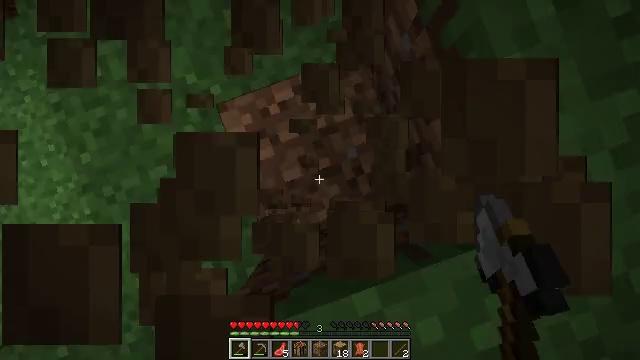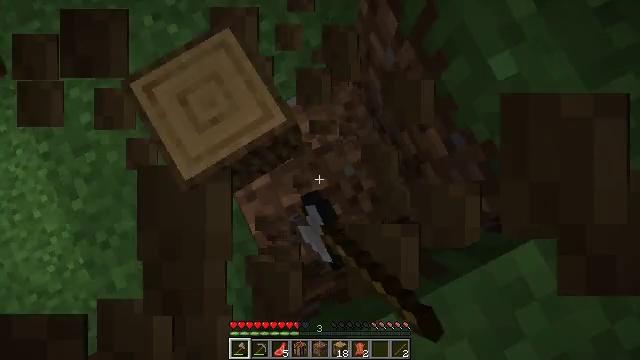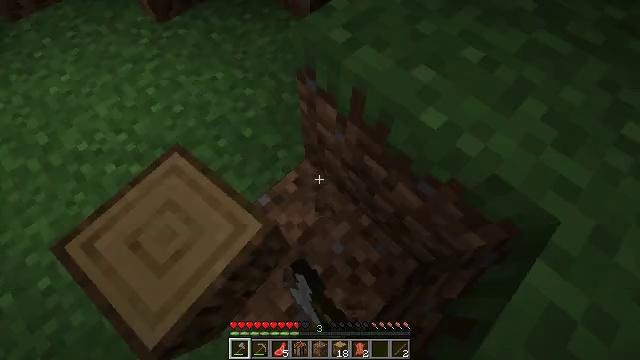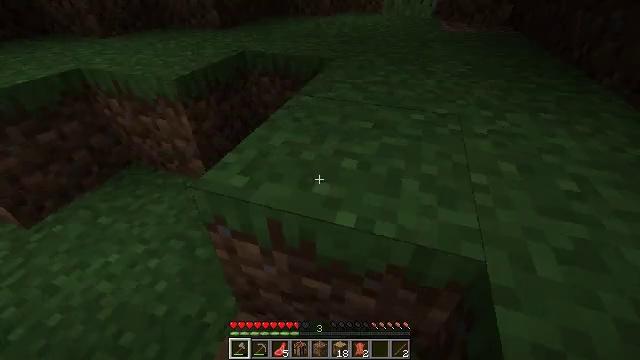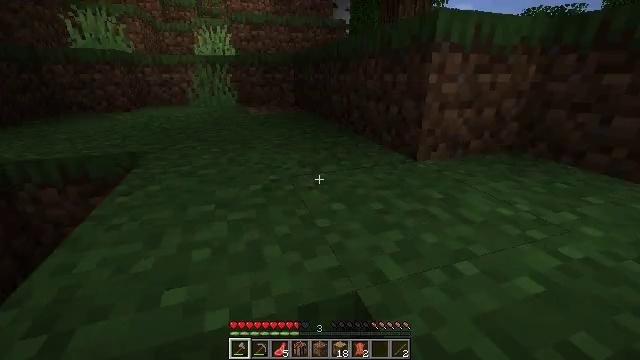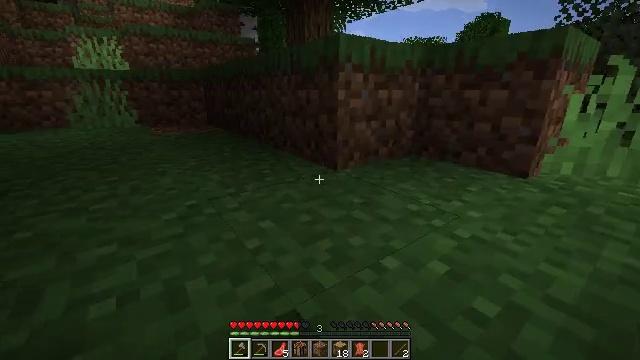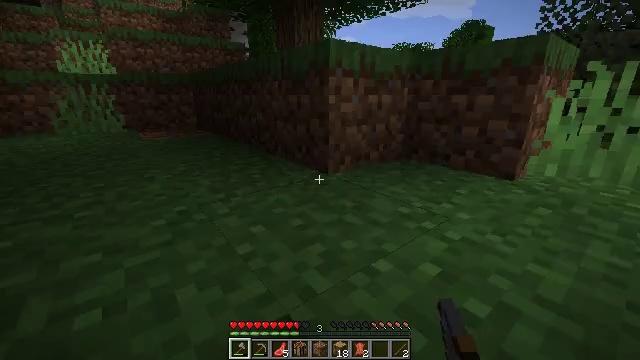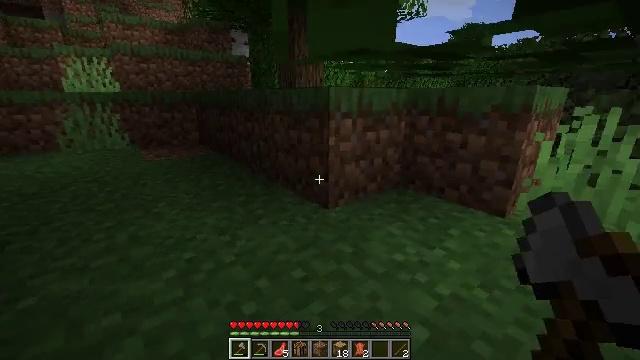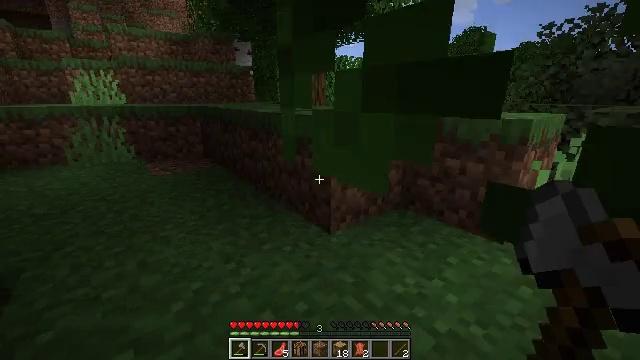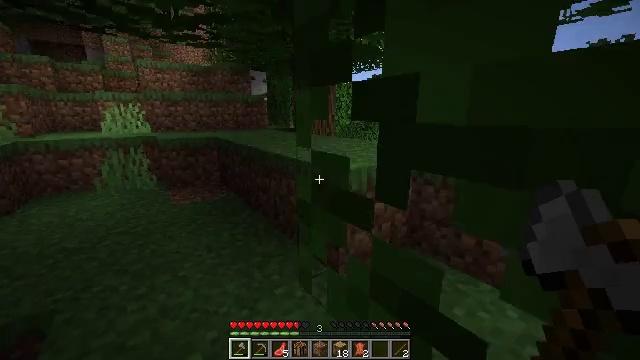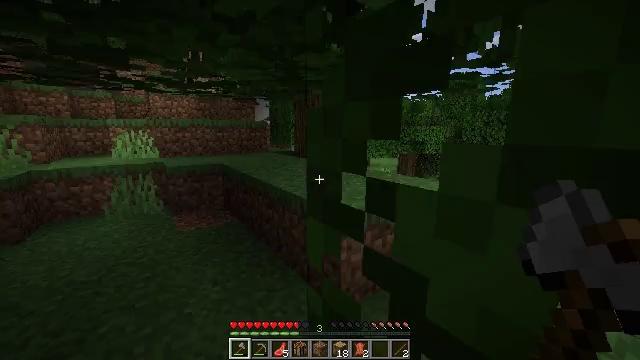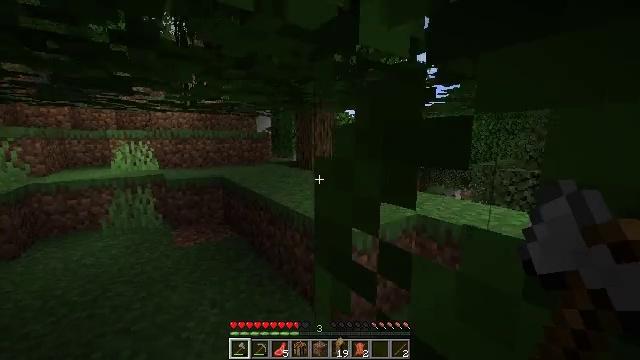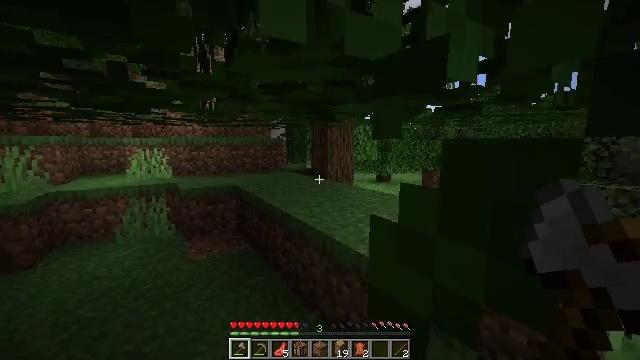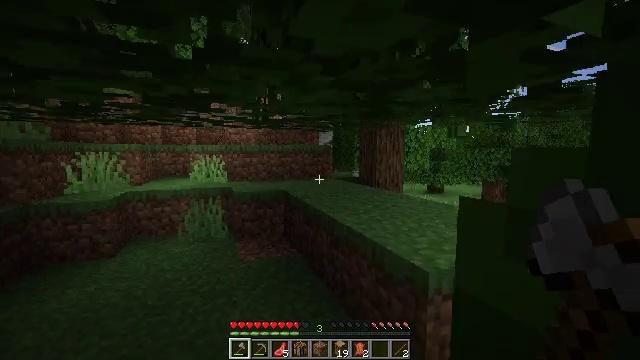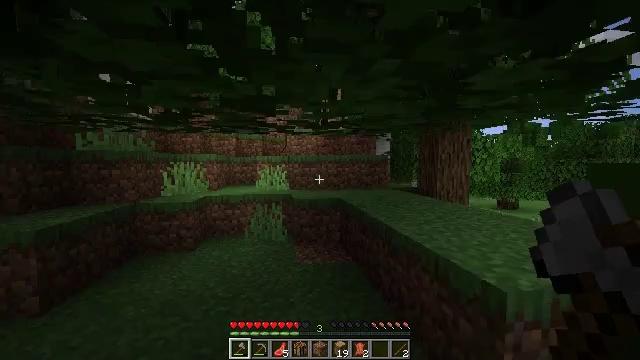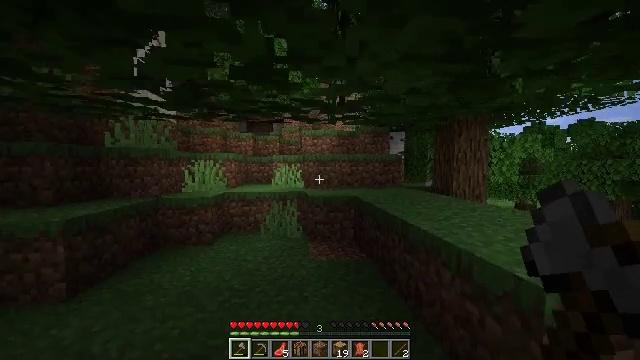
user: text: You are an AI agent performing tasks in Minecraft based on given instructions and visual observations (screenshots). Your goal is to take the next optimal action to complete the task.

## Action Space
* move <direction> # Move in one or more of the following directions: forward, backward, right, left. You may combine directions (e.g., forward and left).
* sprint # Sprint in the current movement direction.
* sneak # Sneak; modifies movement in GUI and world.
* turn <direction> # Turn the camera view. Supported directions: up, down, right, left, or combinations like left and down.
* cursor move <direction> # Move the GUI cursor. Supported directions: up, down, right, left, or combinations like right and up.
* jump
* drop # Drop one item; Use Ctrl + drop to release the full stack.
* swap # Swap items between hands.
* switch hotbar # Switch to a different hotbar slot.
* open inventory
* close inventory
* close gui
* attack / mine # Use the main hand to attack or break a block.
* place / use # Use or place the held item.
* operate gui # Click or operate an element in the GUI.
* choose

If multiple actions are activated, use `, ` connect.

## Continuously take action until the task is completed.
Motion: motion action
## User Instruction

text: Collect sugar cane near water sources.
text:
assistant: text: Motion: turn right and up, attack / mine
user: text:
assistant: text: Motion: turn right and up
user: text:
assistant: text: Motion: turn right and up
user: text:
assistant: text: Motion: turn right and up
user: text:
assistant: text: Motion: turn right and up
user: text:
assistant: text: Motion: sprint, turn right
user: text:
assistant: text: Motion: sprint, jump
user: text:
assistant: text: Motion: move forward, sprint, jump
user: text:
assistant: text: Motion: move forward, sprint, turn left and up, jump
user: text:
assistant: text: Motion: move forward, sprint, turn up, jump
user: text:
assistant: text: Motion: move forward, sprint, turn up, jump
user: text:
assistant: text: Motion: move forward, sprint, turn left and up, jump
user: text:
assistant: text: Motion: move forward, sprint, turn left and up
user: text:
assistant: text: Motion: move forward, sprint, turn left and up
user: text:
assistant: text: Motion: move forward, sprint, turn left
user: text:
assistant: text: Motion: move forward, sprint
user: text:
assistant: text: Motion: move forward, sprint
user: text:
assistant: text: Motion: move forward, sprint
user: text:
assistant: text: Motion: move forward, sprint
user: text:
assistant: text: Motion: move forward, sprint
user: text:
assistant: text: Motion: move forward, sprint
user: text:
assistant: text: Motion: move forward, sprint
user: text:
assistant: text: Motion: move forward, sprint
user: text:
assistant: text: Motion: move forward, sprint
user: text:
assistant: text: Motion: move forward, sprint
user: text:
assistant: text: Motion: move forward, sprint, turn left and up
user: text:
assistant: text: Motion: move forward, sprint, turn left and up
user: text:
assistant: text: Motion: move forward, sprint, turn left
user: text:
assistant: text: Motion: move forward, sprint, turn left
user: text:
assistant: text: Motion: move forward, sprint